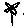
Label: flower